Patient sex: F
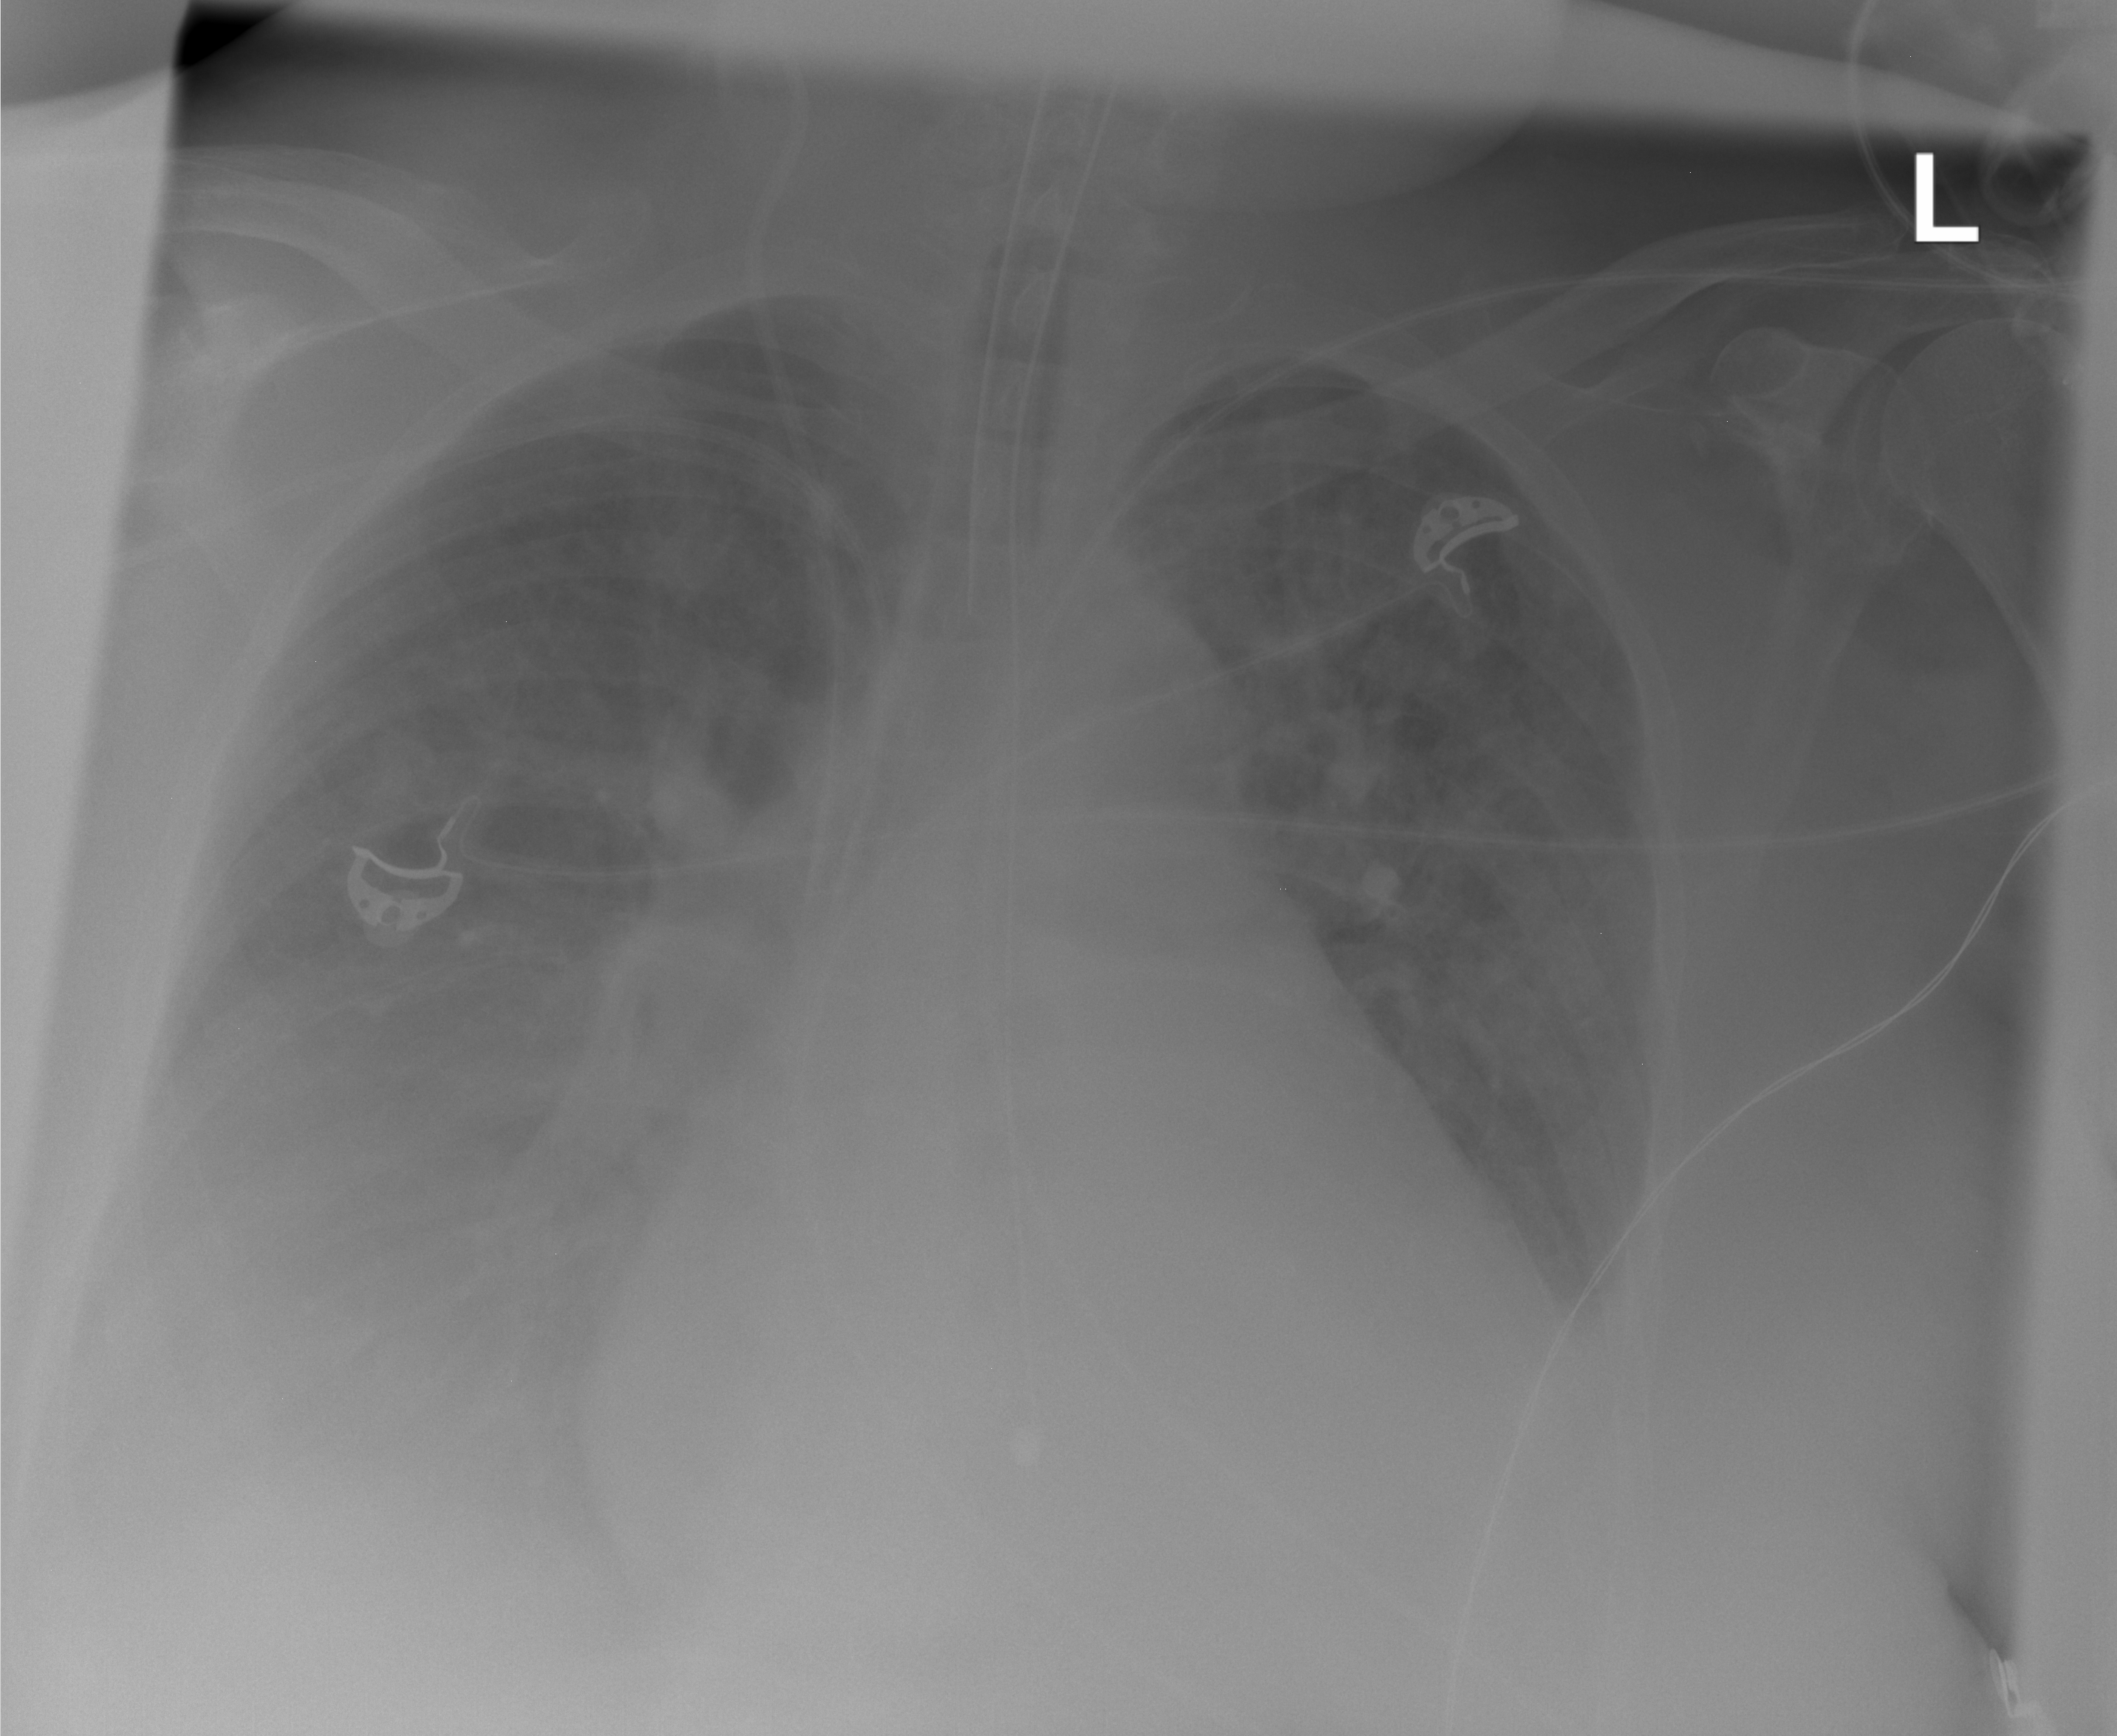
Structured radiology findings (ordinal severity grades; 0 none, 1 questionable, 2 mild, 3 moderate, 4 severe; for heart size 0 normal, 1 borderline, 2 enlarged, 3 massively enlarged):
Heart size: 2
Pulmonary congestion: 2
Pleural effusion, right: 3
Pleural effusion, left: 2
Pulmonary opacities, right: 0
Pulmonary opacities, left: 0
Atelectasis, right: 2
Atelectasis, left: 2